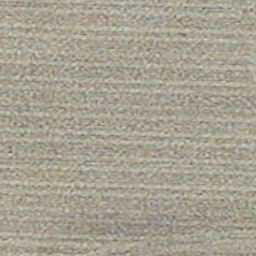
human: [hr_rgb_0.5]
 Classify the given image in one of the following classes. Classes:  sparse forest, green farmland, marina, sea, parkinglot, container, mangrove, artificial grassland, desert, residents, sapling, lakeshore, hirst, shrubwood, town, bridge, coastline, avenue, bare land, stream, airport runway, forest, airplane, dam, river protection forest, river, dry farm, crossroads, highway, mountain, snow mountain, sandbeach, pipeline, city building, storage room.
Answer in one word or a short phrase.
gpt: dry farm